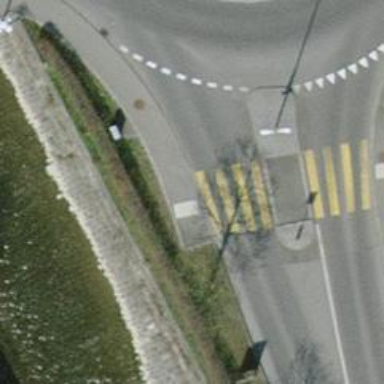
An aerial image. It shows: Kerb barrier.